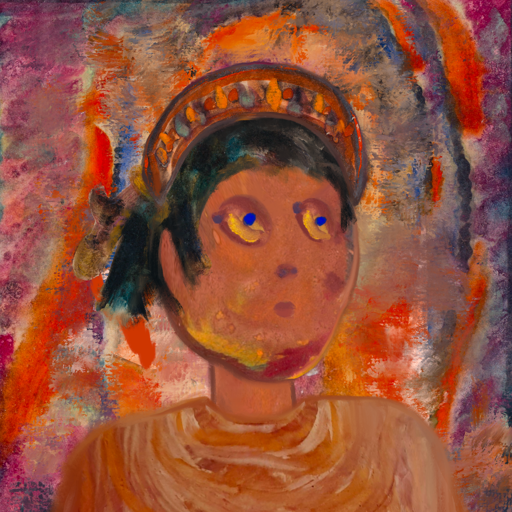
Background: Experience, Head And Neck Side: Mother_And_Son_Son, Face Side: Mother_And_Son_Son, Bust: Pious_Lady, Hair Side: Pipe, Head Accessory: Hypocrite, Second Necklace: Blank, Necklace: Blank, Baby: Blank